Interaction volume radius: 5 \u00c5
Interaction volume height: 10 \u00c5
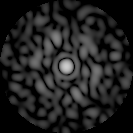
Disorder parameter: 0.8547